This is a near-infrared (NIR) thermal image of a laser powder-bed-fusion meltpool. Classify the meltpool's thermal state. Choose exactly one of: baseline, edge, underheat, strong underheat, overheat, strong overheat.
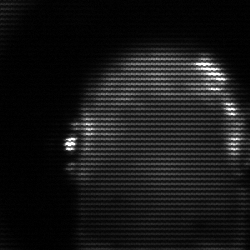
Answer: baseline